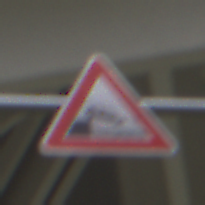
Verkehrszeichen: Ufer
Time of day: Midday
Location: Outdoor (Urban)
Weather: Overcast
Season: NotSpecified
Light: Natural